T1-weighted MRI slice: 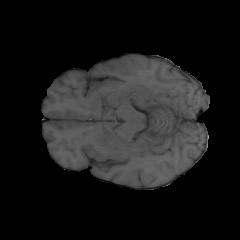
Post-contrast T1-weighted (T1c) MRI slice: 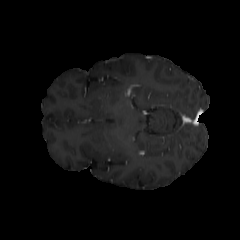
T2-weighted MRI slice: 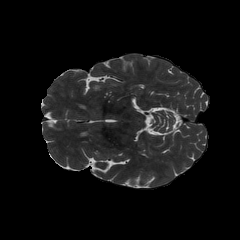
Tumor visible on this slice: no